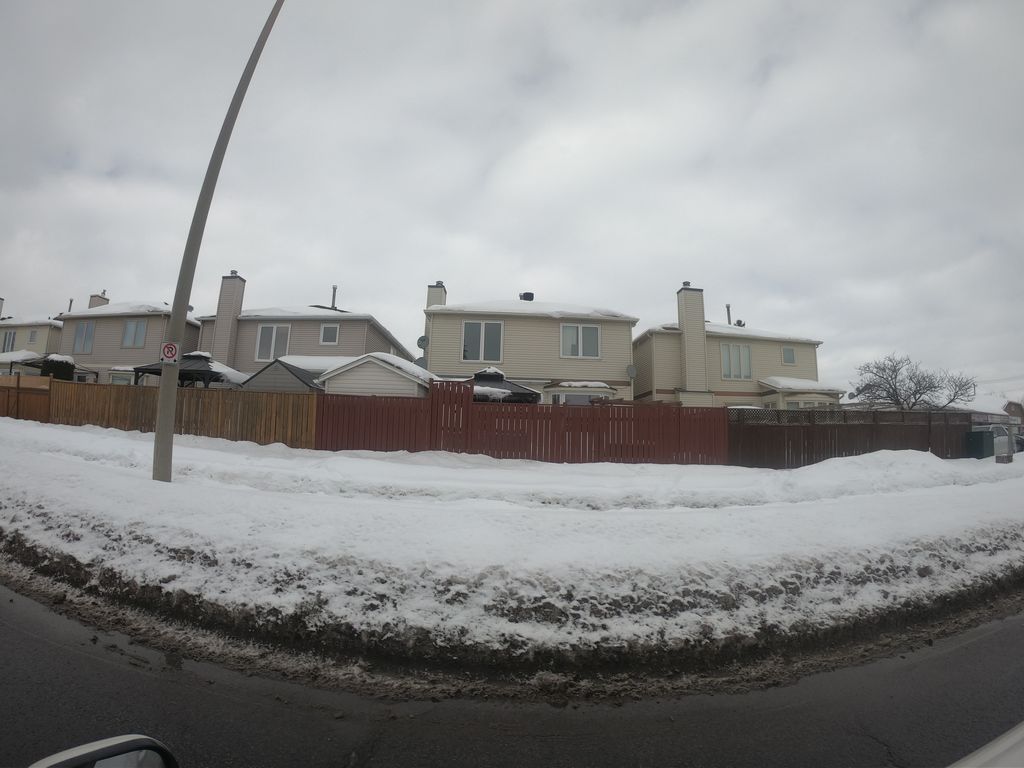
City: ottawa-gatineau